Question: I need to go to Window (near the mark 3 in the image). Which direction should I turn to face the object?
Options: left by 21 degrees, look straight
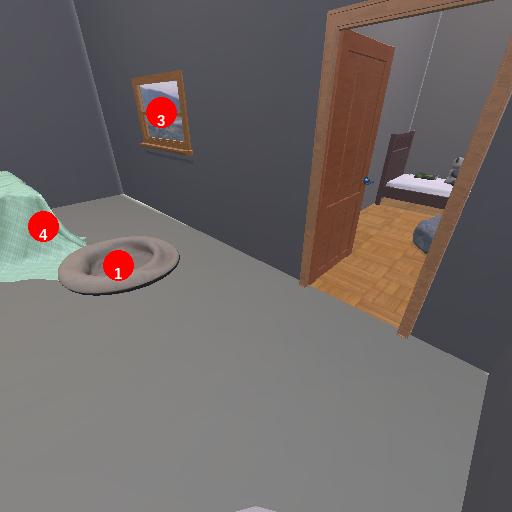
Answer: left by 21 degrees